Interaction volume radius: 5 \u00c5
Interaction volume height: 25 \u00c5
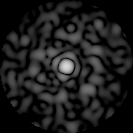
Disorder parameter: 0.8414